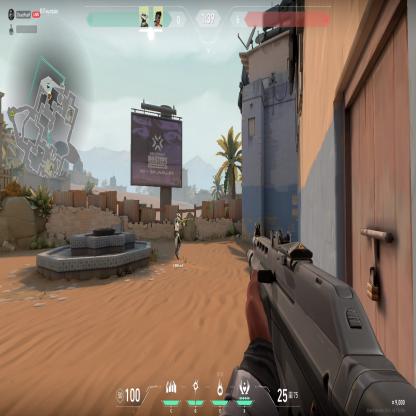
Label: teammate